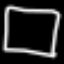
Label: square